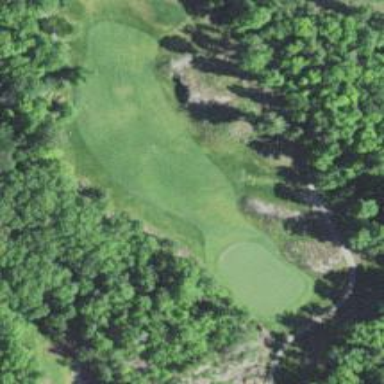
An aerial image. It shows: View of golf hole.